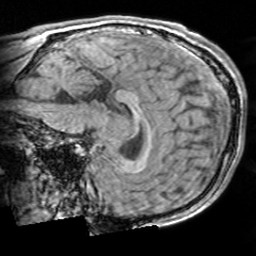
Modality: T1w
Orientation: sagittal
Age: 20
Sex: male
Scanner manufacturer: siemens
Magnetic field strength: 3 T
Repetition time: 1.63 s
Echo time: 0.00311 s